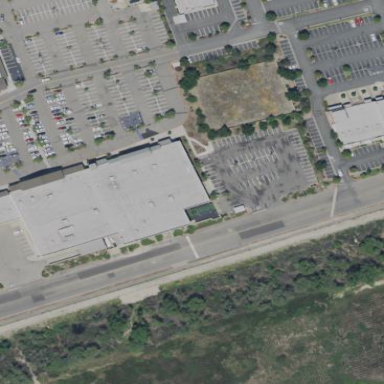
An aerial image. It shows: Building that houses fitness center.